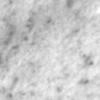
Label: no_change